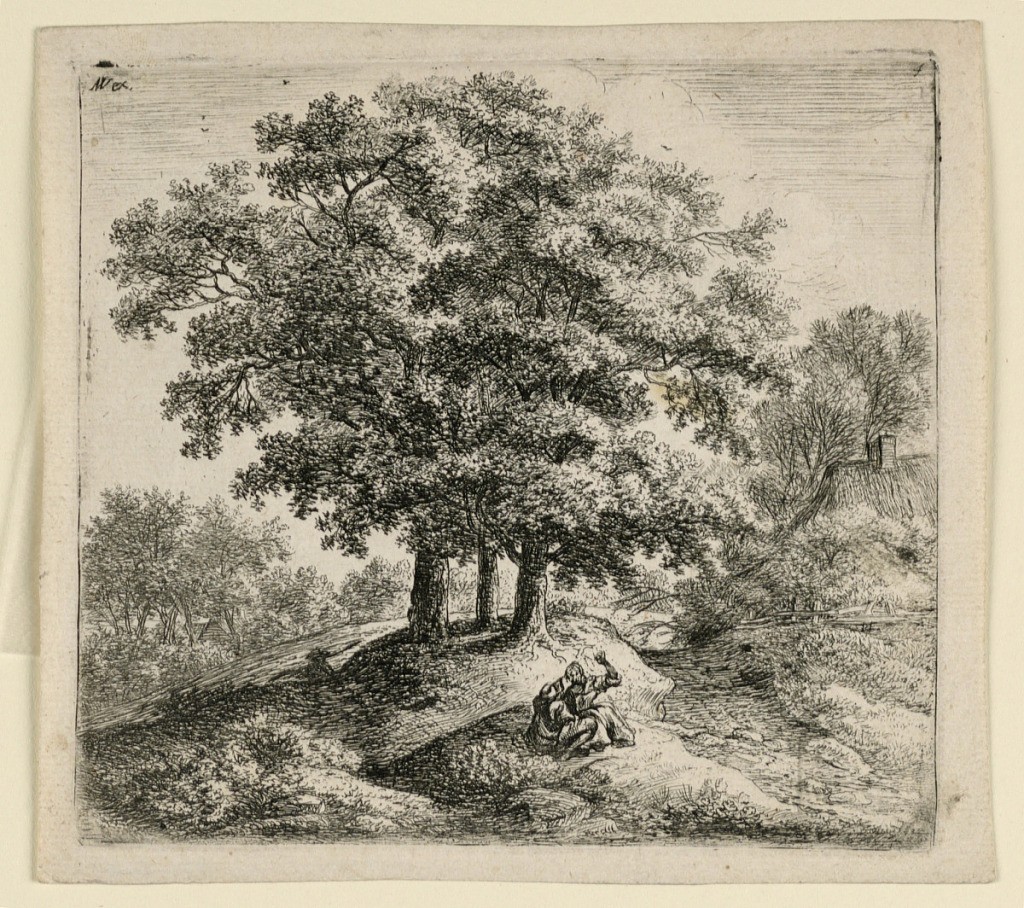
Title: Two Rustics Seated on a Bank Near Three Trees
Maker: Antoni Waterloo, 1618–1677
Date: ca. 1650
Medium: Etching on paper
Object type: Print
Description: Near a clump of three large trees two peasants sit on a bank in conversation. The roof of a cottage, right and other cottages are seen through trees, left distance.